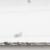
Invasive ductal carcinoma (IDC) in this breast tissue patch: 0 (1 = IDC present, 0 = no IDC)